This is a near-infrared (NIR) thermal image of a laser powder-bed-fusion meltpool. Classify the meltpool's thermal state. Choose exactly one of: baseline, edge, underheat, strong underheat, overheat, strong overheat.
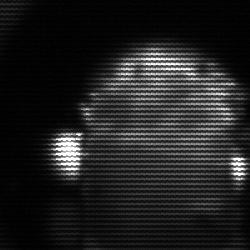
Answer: baseline